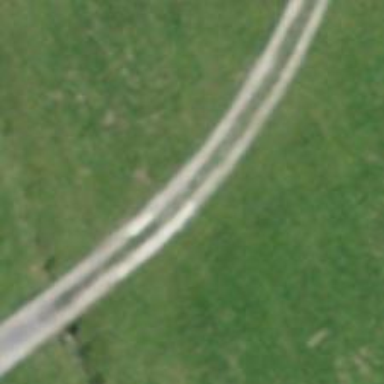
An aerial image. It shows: Track with grade3 tracktype.